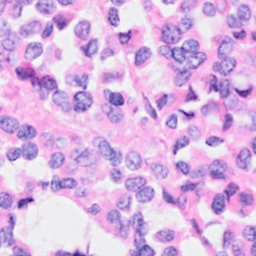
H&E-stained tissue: Breast